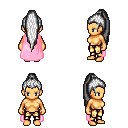
a pixel art fantasy rpg character, female body template, human, tanned skin, pink cape, gold greaves, white extra-long topknot hairstyle, four views (front, back, left, right), 2x2 character sprite sheet, small pixel art, hard edges, no anti-aliasing